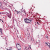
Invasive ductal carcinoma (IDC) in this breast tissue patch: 1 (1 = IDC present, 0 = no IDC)